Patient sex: M
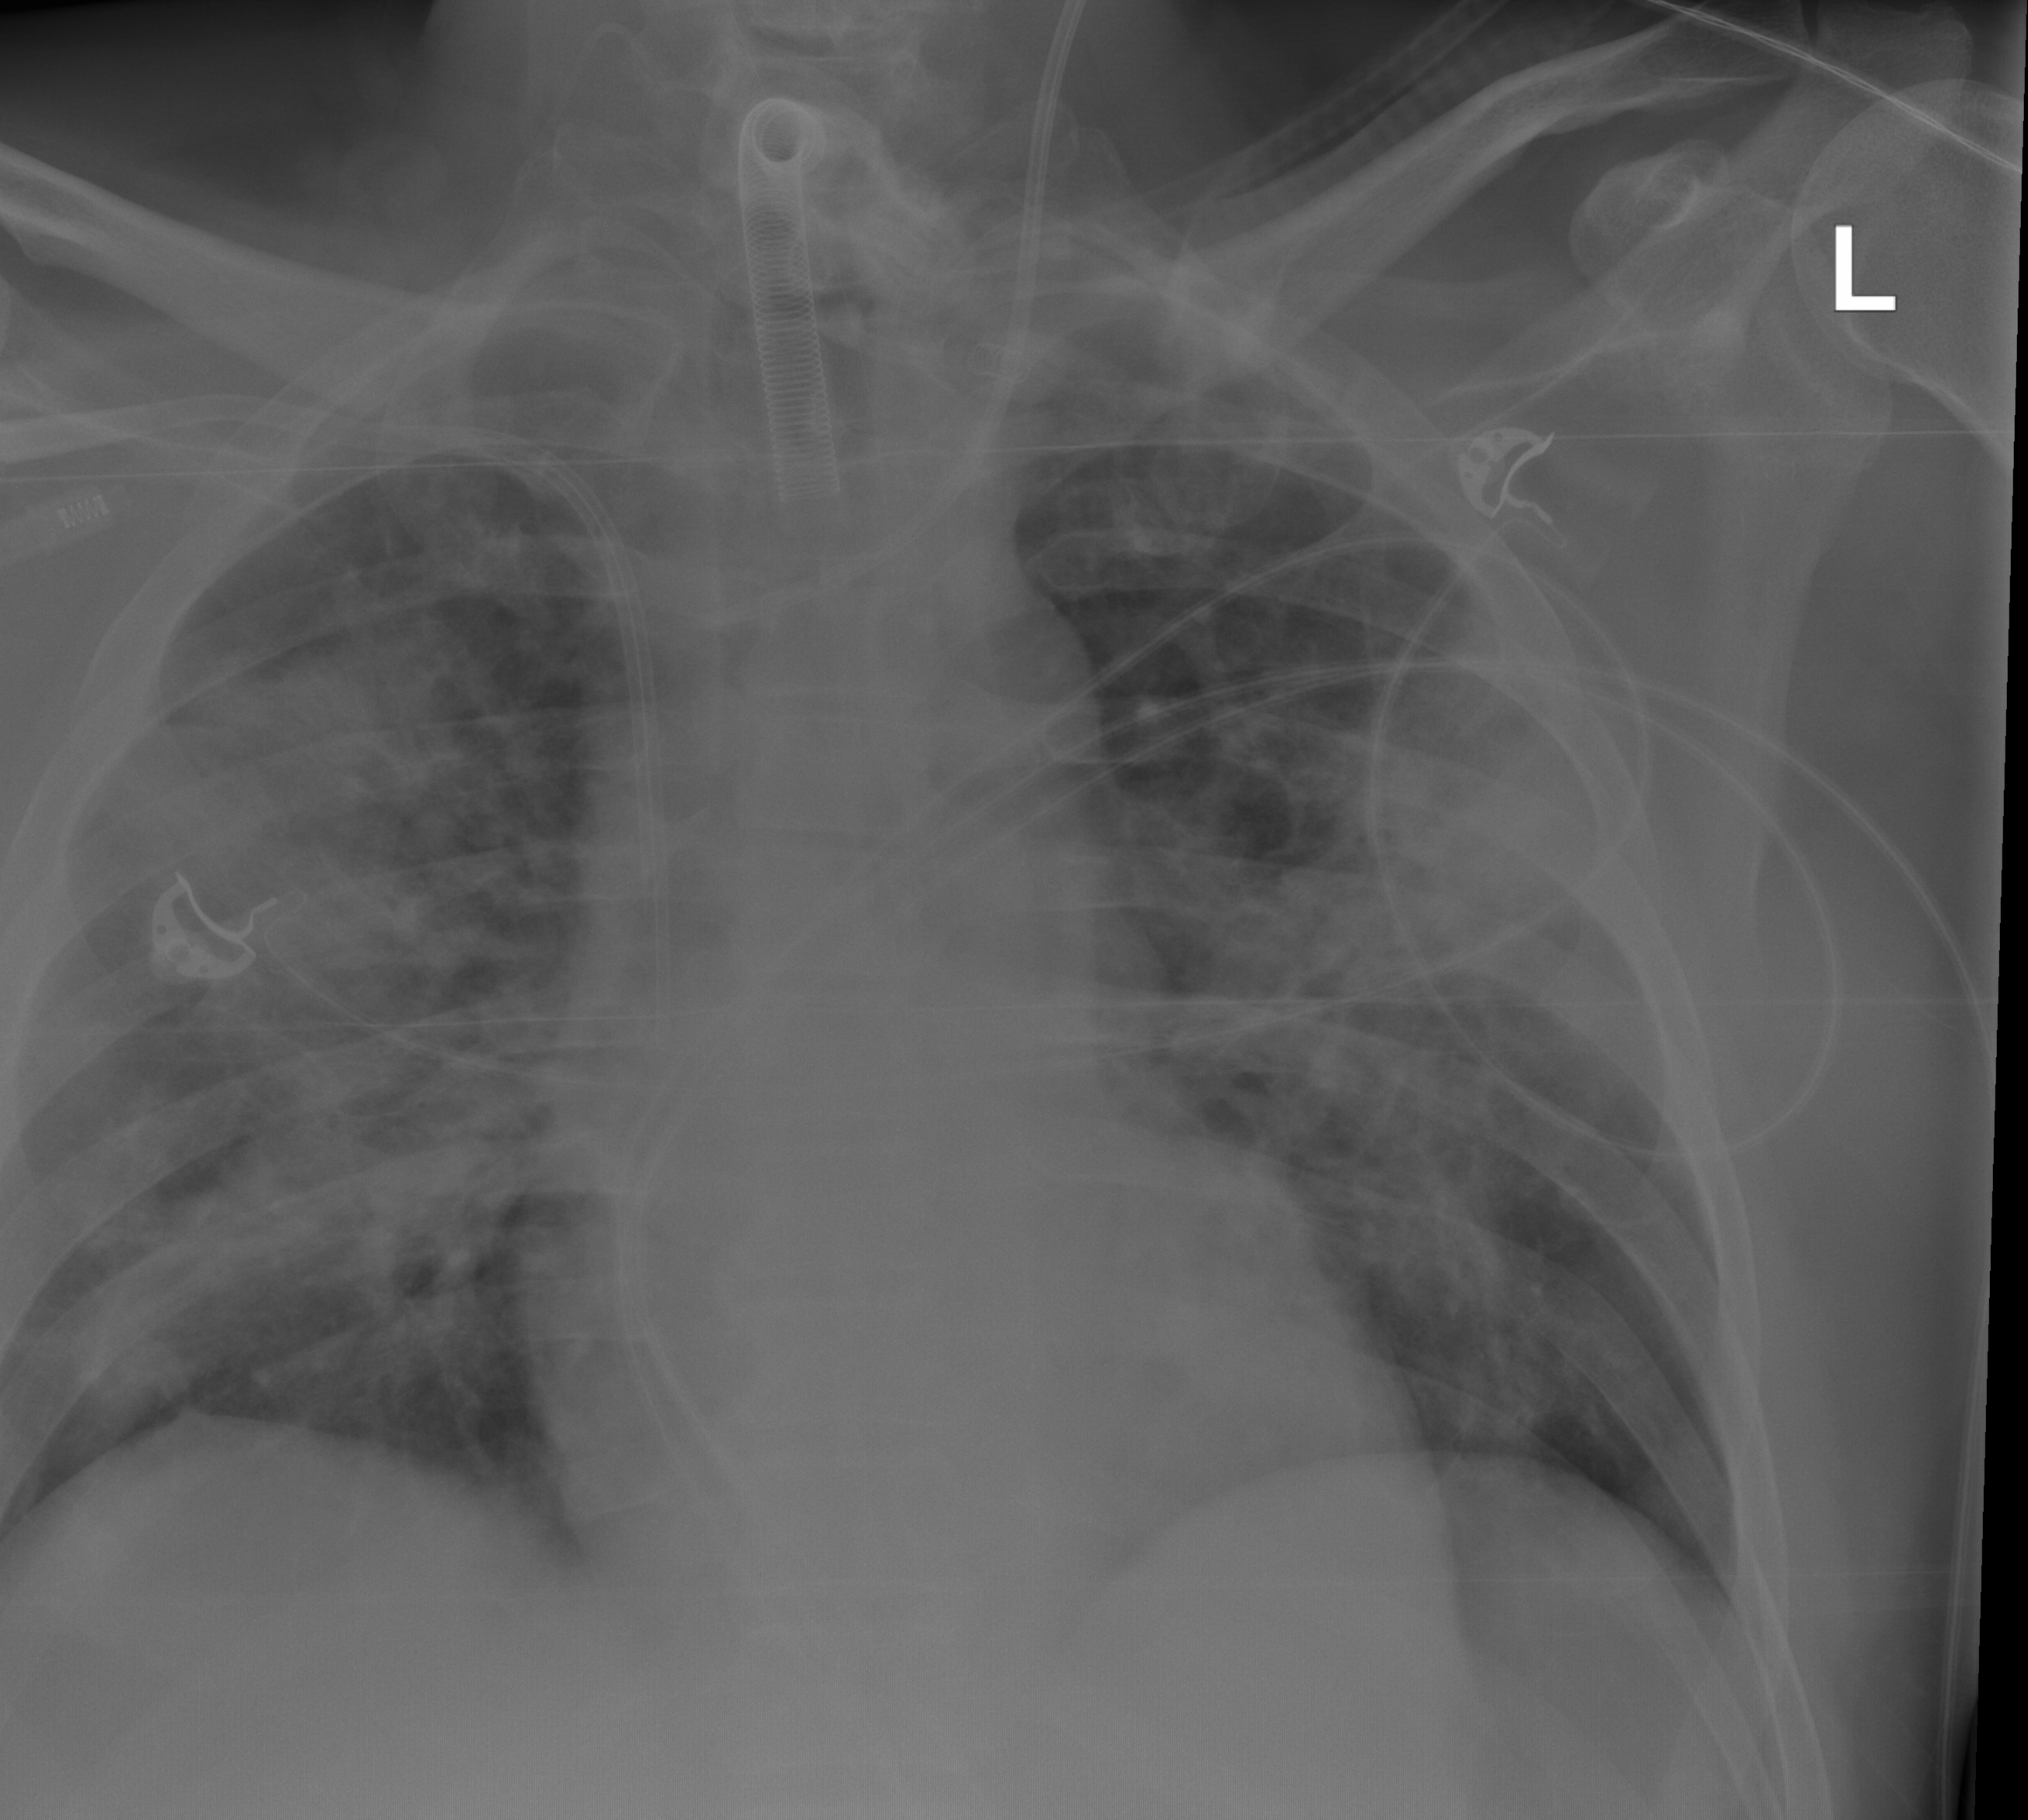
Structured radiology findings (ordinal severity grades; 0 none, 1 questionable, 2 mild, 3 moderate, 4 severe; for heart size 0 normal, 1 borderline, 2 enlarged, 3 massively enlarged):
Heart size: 0
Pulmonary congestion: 0
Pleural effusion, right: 0
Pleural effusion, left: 0
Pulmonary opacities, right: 3
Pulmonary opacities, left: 3
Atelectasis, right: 3
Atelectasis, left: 3